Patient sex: F
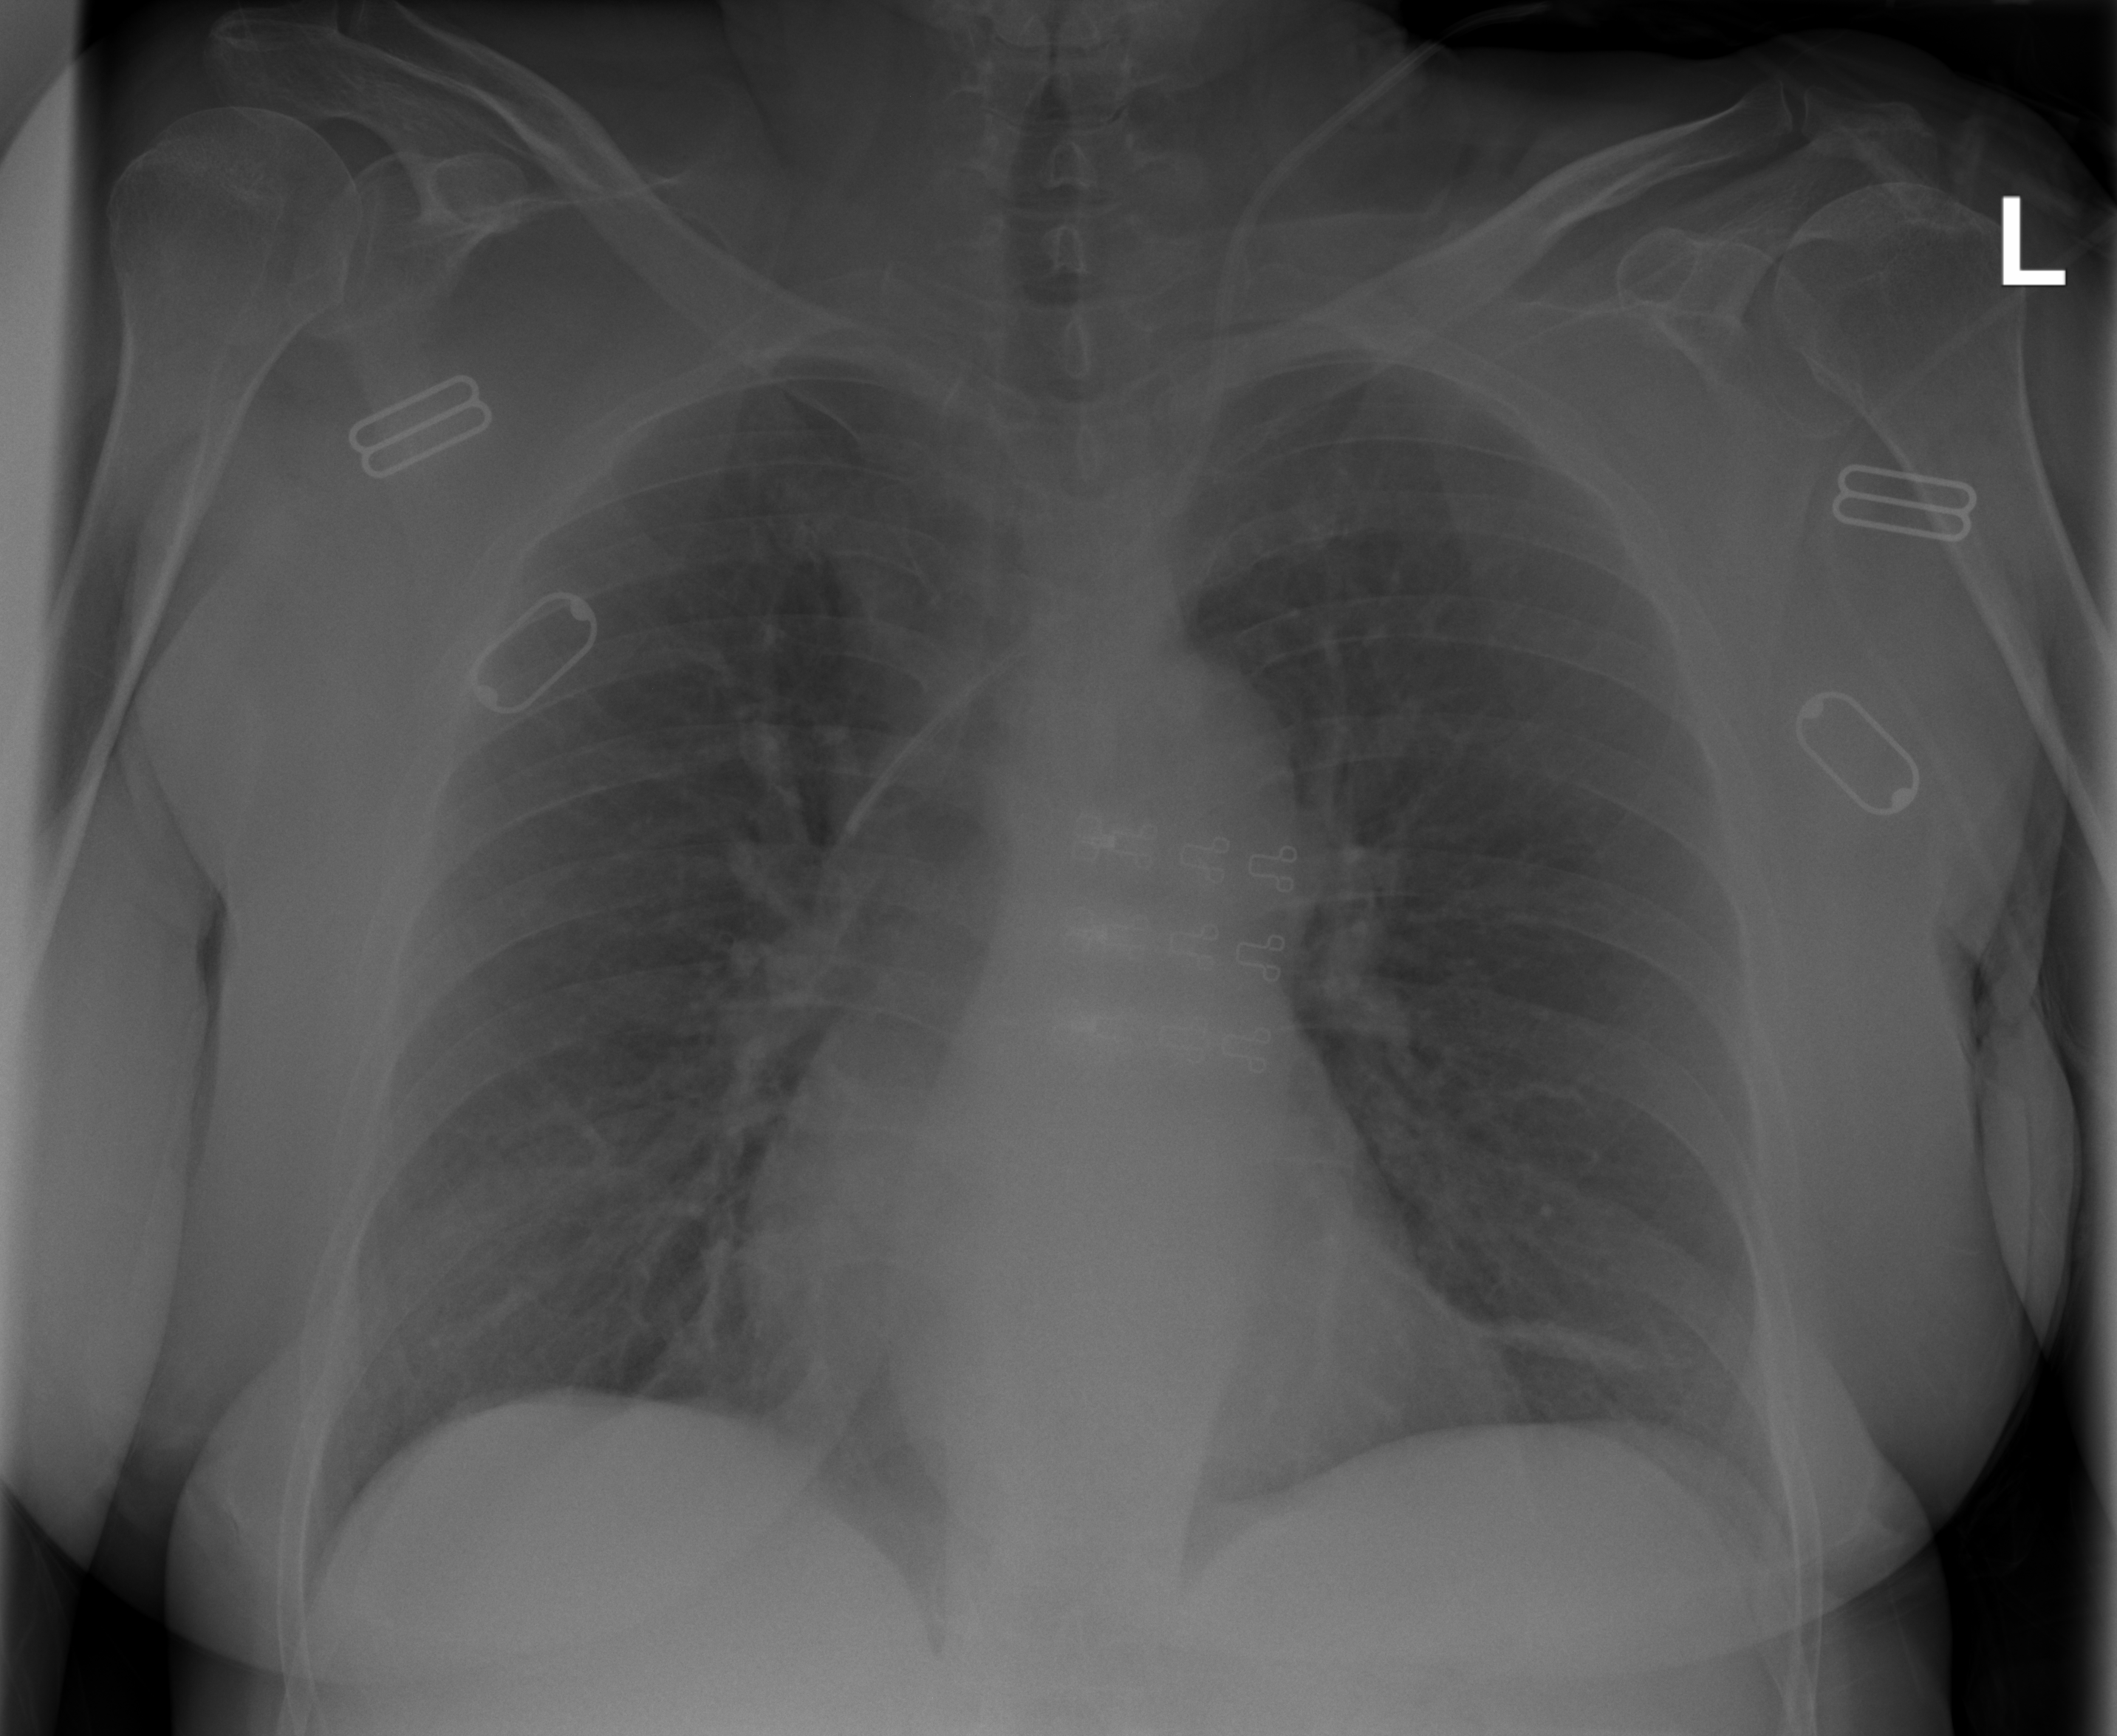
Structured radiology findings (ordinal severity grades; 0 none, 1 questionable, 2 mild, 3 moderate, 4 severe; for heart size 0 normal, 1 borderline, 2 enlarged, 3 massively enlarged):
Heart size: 0
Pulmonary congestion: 0
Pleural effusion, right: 0
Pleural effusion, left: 0
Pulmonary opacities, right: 0
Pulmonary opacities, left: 0
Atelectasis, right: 0
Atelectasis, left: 2